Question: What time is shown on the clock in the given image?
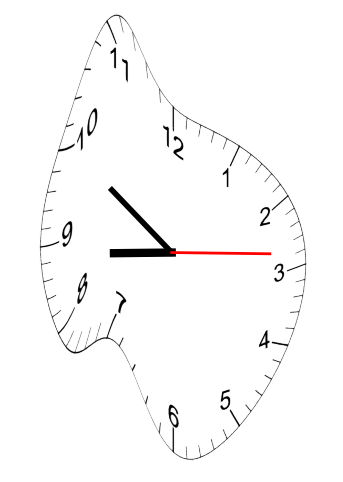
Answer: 08:50:14